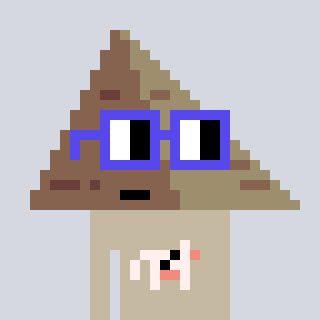
a pixel art character with square blue glasses, a pyramid-shaped head and a bege-colored body on a cool background